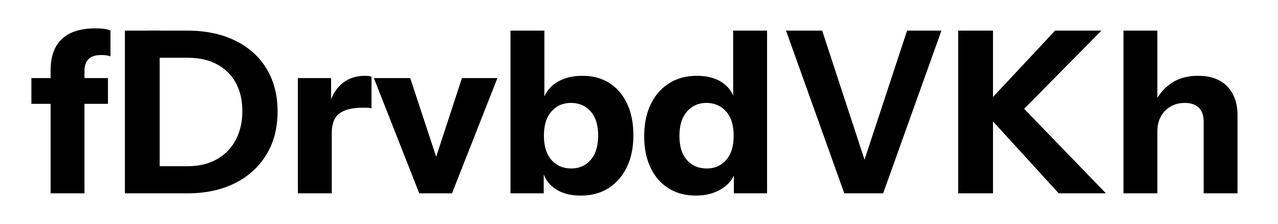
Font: InstrumentSans_Bold